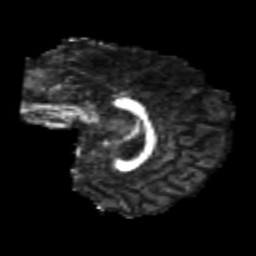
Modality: FA
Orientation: sagittal
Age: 23
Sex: female
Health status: healthy
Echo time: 0.074 s